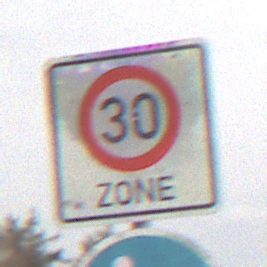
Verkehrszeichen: BeginnZone30
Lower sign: Gehweg
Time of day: MorningAfternoon
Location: Outdoor (Suburban)
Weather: Overcast
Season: NotSpecified
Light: Natural